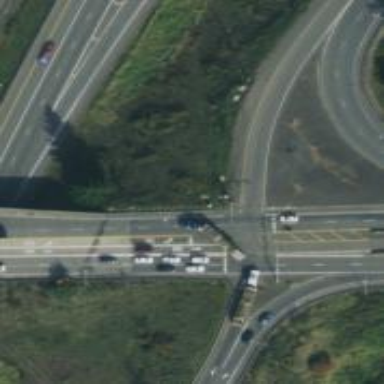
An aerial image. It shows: Tertiary link road.